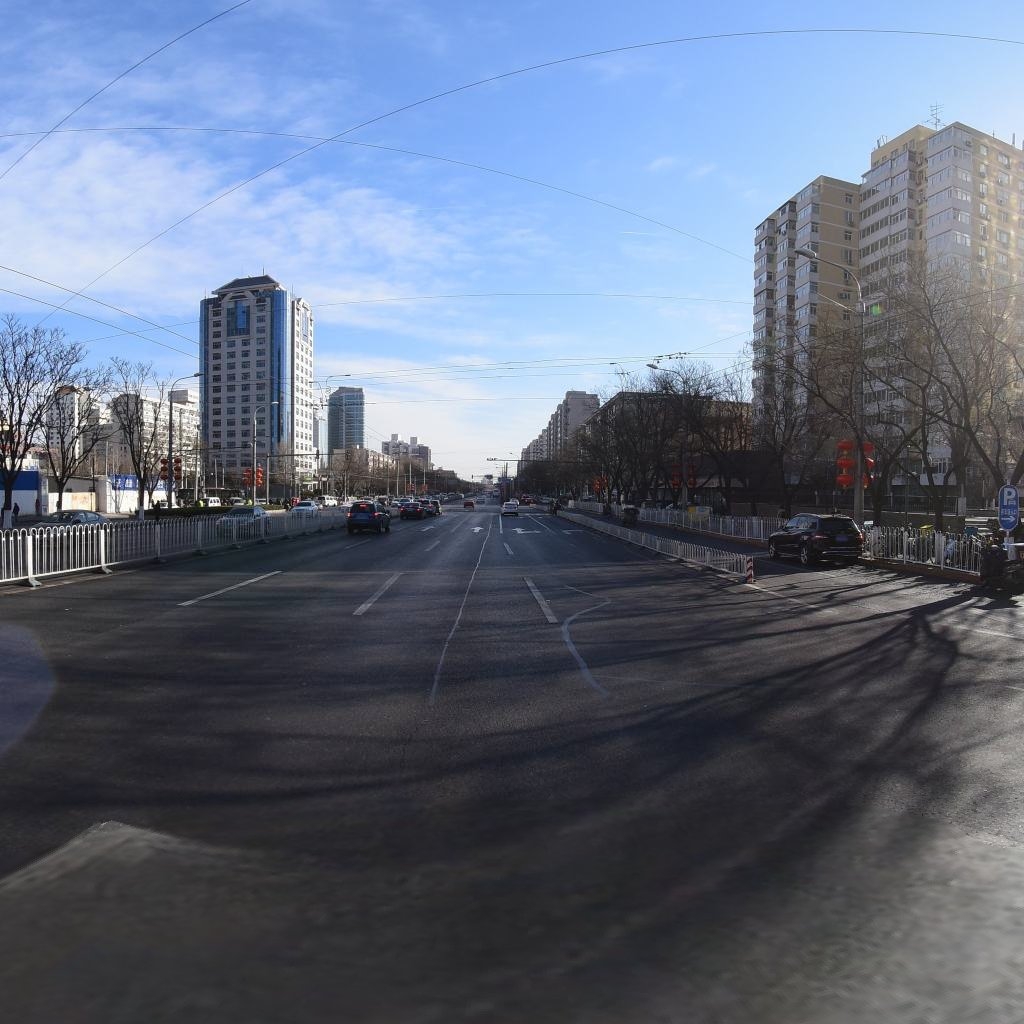
Region: Dongcheng
Road damage annotations: longitudinal patch, longitudinal patch, transverse patch